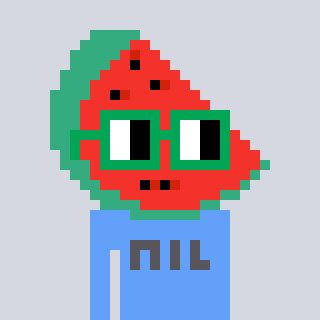
a pixel art character with square green glasses, a watermelon-shaped head and a blue-colored body on a cool background